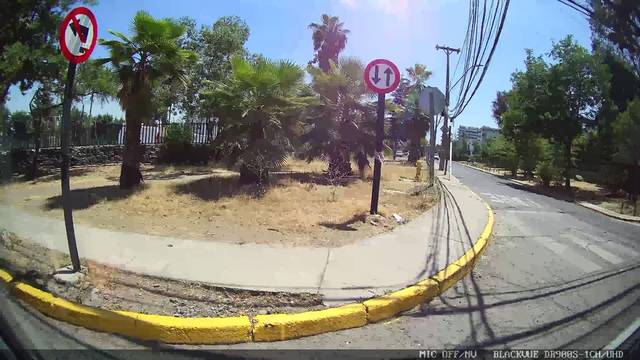
Region: Chile
Coordinates: -33.501, -70.538